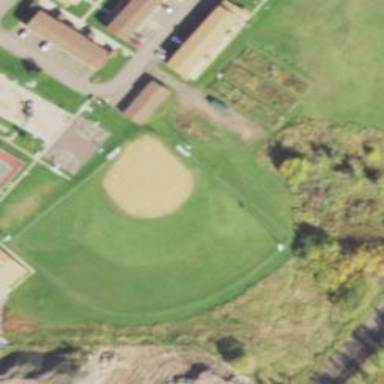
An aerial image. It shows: Baseball pitch for leisure land.